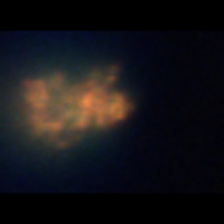
Taxon: Unknown_detritus
Group: Unknown